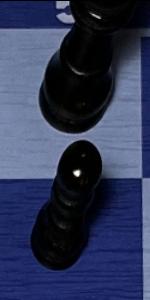
Label: Pawn_Black